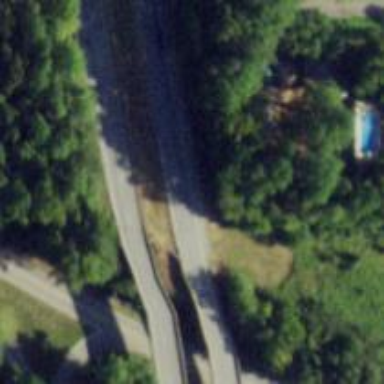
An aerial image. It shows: Primary highway with asphalt surface that includes dual carriageway.